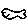
Label: fish